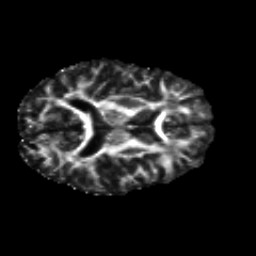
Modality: FA
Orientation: axial
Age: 31
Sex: female
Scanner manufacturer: siemens
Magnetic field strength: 3 T
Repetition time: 8.8 s
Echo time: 0.085 s